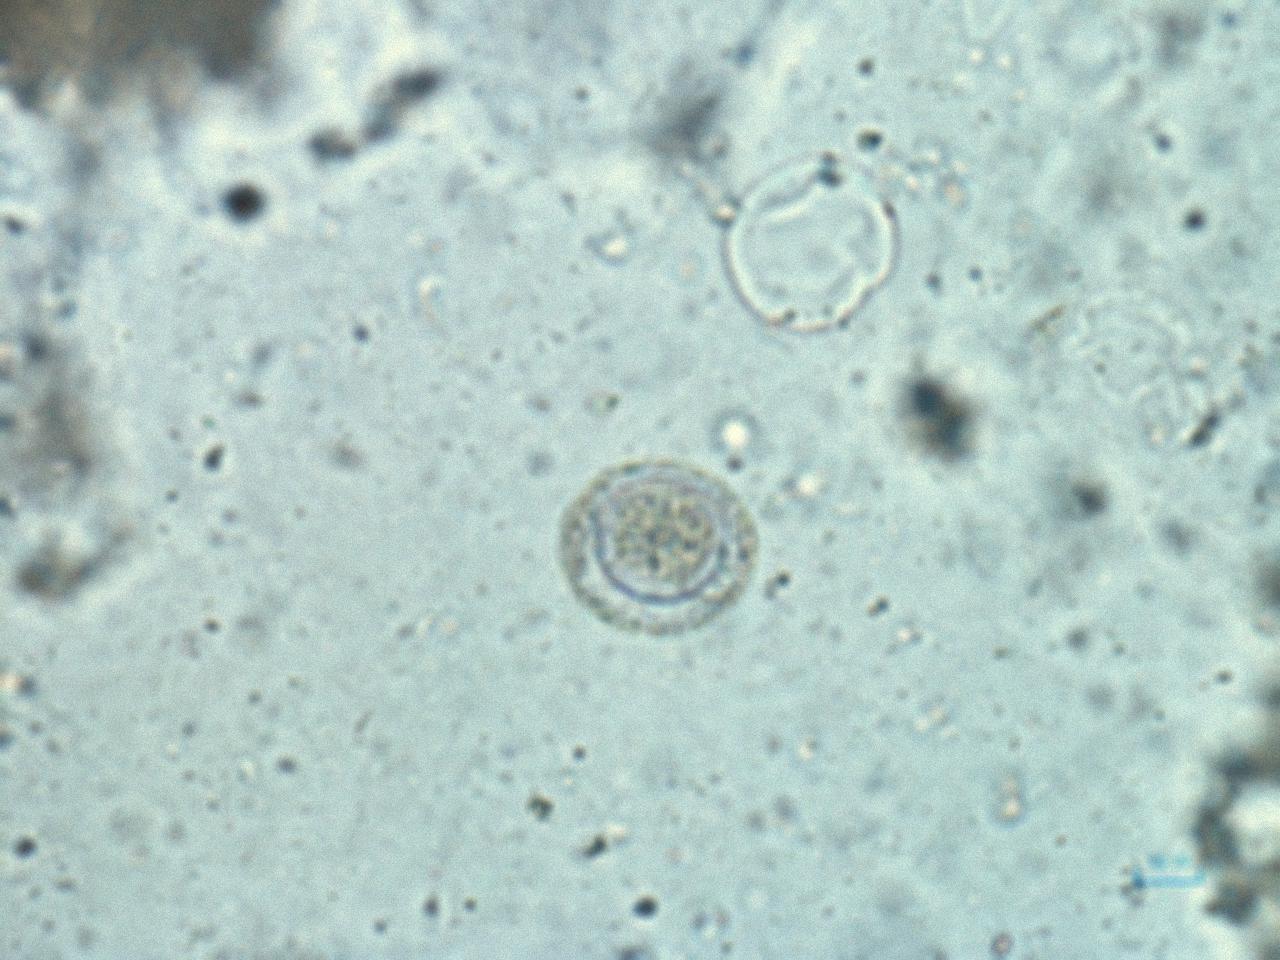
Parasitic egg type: Hymenolepis nana